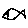
Label: fish